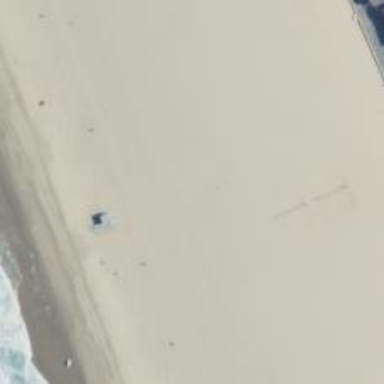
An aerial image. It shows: Lifeguard station.